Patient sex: F
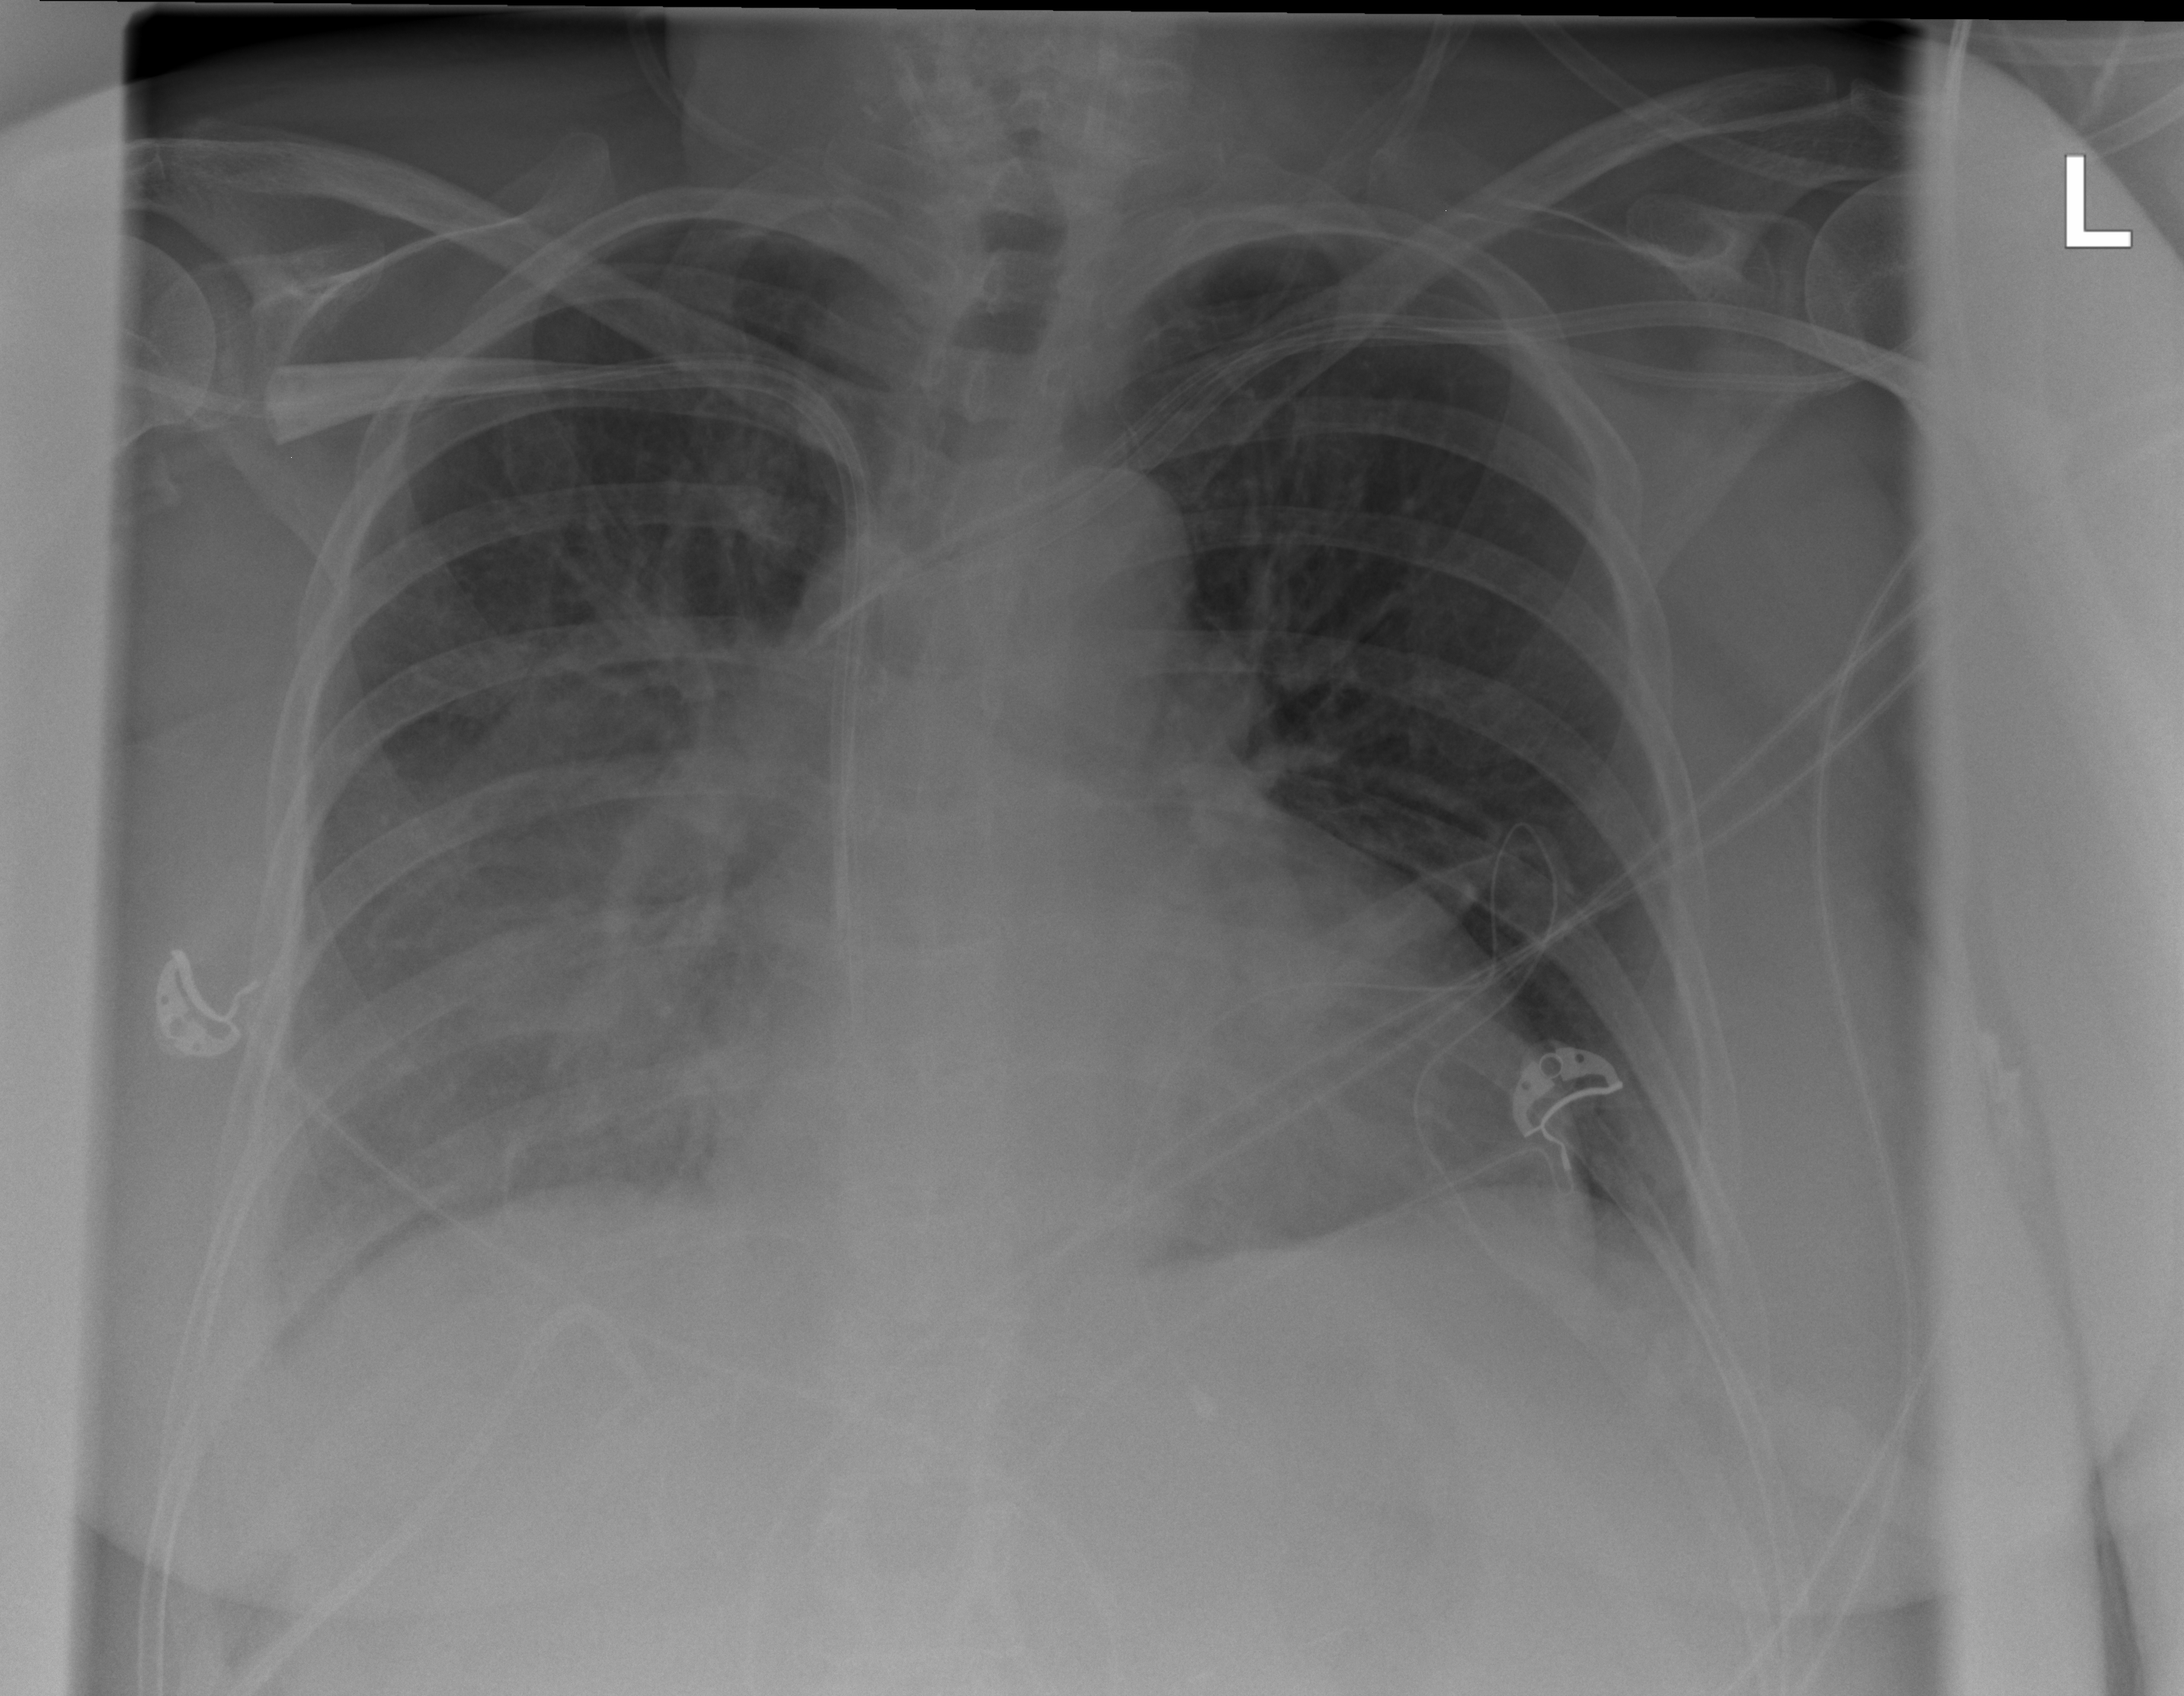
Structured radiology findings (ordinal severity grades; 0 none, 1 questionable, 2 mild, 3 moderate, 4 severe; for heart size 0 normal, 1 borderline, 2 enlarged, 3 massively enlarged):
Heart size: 1
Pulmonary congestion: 1
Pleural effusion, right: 2
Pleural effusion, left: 1
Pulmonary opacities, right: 2
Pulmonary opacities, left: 0
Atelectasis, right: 2
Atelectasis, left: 2